Question: Let's assume we have lots of elements (see <URL>:
'''
<div class="yes">Hello1</div>
<div class="yes">Hello2</div>
<div class="yes">Hello3</div>
<div class="yes">Hello4</div>
<div class="yes">Hello5</div>
'''
with the same class called 'yes' which has a simple CSS style :
'''
.yes { color:red; }
'''
Now I would like to change the style of the 'yes' class.
, we can change CSS style of this class with Javascript by using
'''
var yesarray = document.querySelectorAll('.yes');
for (var i = 0, len = yesarray.length; i < len; i++) {
yesarray[i].style.color = 'black';
}
'''
(or even more easily with jQuery, with '$('.yes').css(...)' ...)
But then all these changes will be :

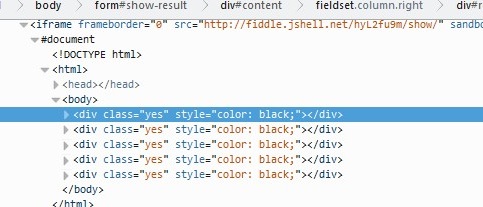
Answer: You can't edit the CSS style page, but you can do something else.
You are doing in the right way but with a wrong approach.
You have to add ANTOHER style to each element with "yes" class.
This style can be called in your example "approved"
So your jquery call will be:
EDIT: Schmalzy said correctly: '$('.yes').addClass('approved');'
equivalent of:
'''
$('.yes').each(){
$(this).addClass('approved');
}
'''
and previusly you declared in your stylesheet:
'''
.approved {
color: black
}
'''
So in your page you will store classes (elegant and shorter) and not inline style.